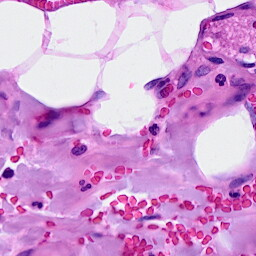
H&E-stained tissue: Breast